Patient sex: F
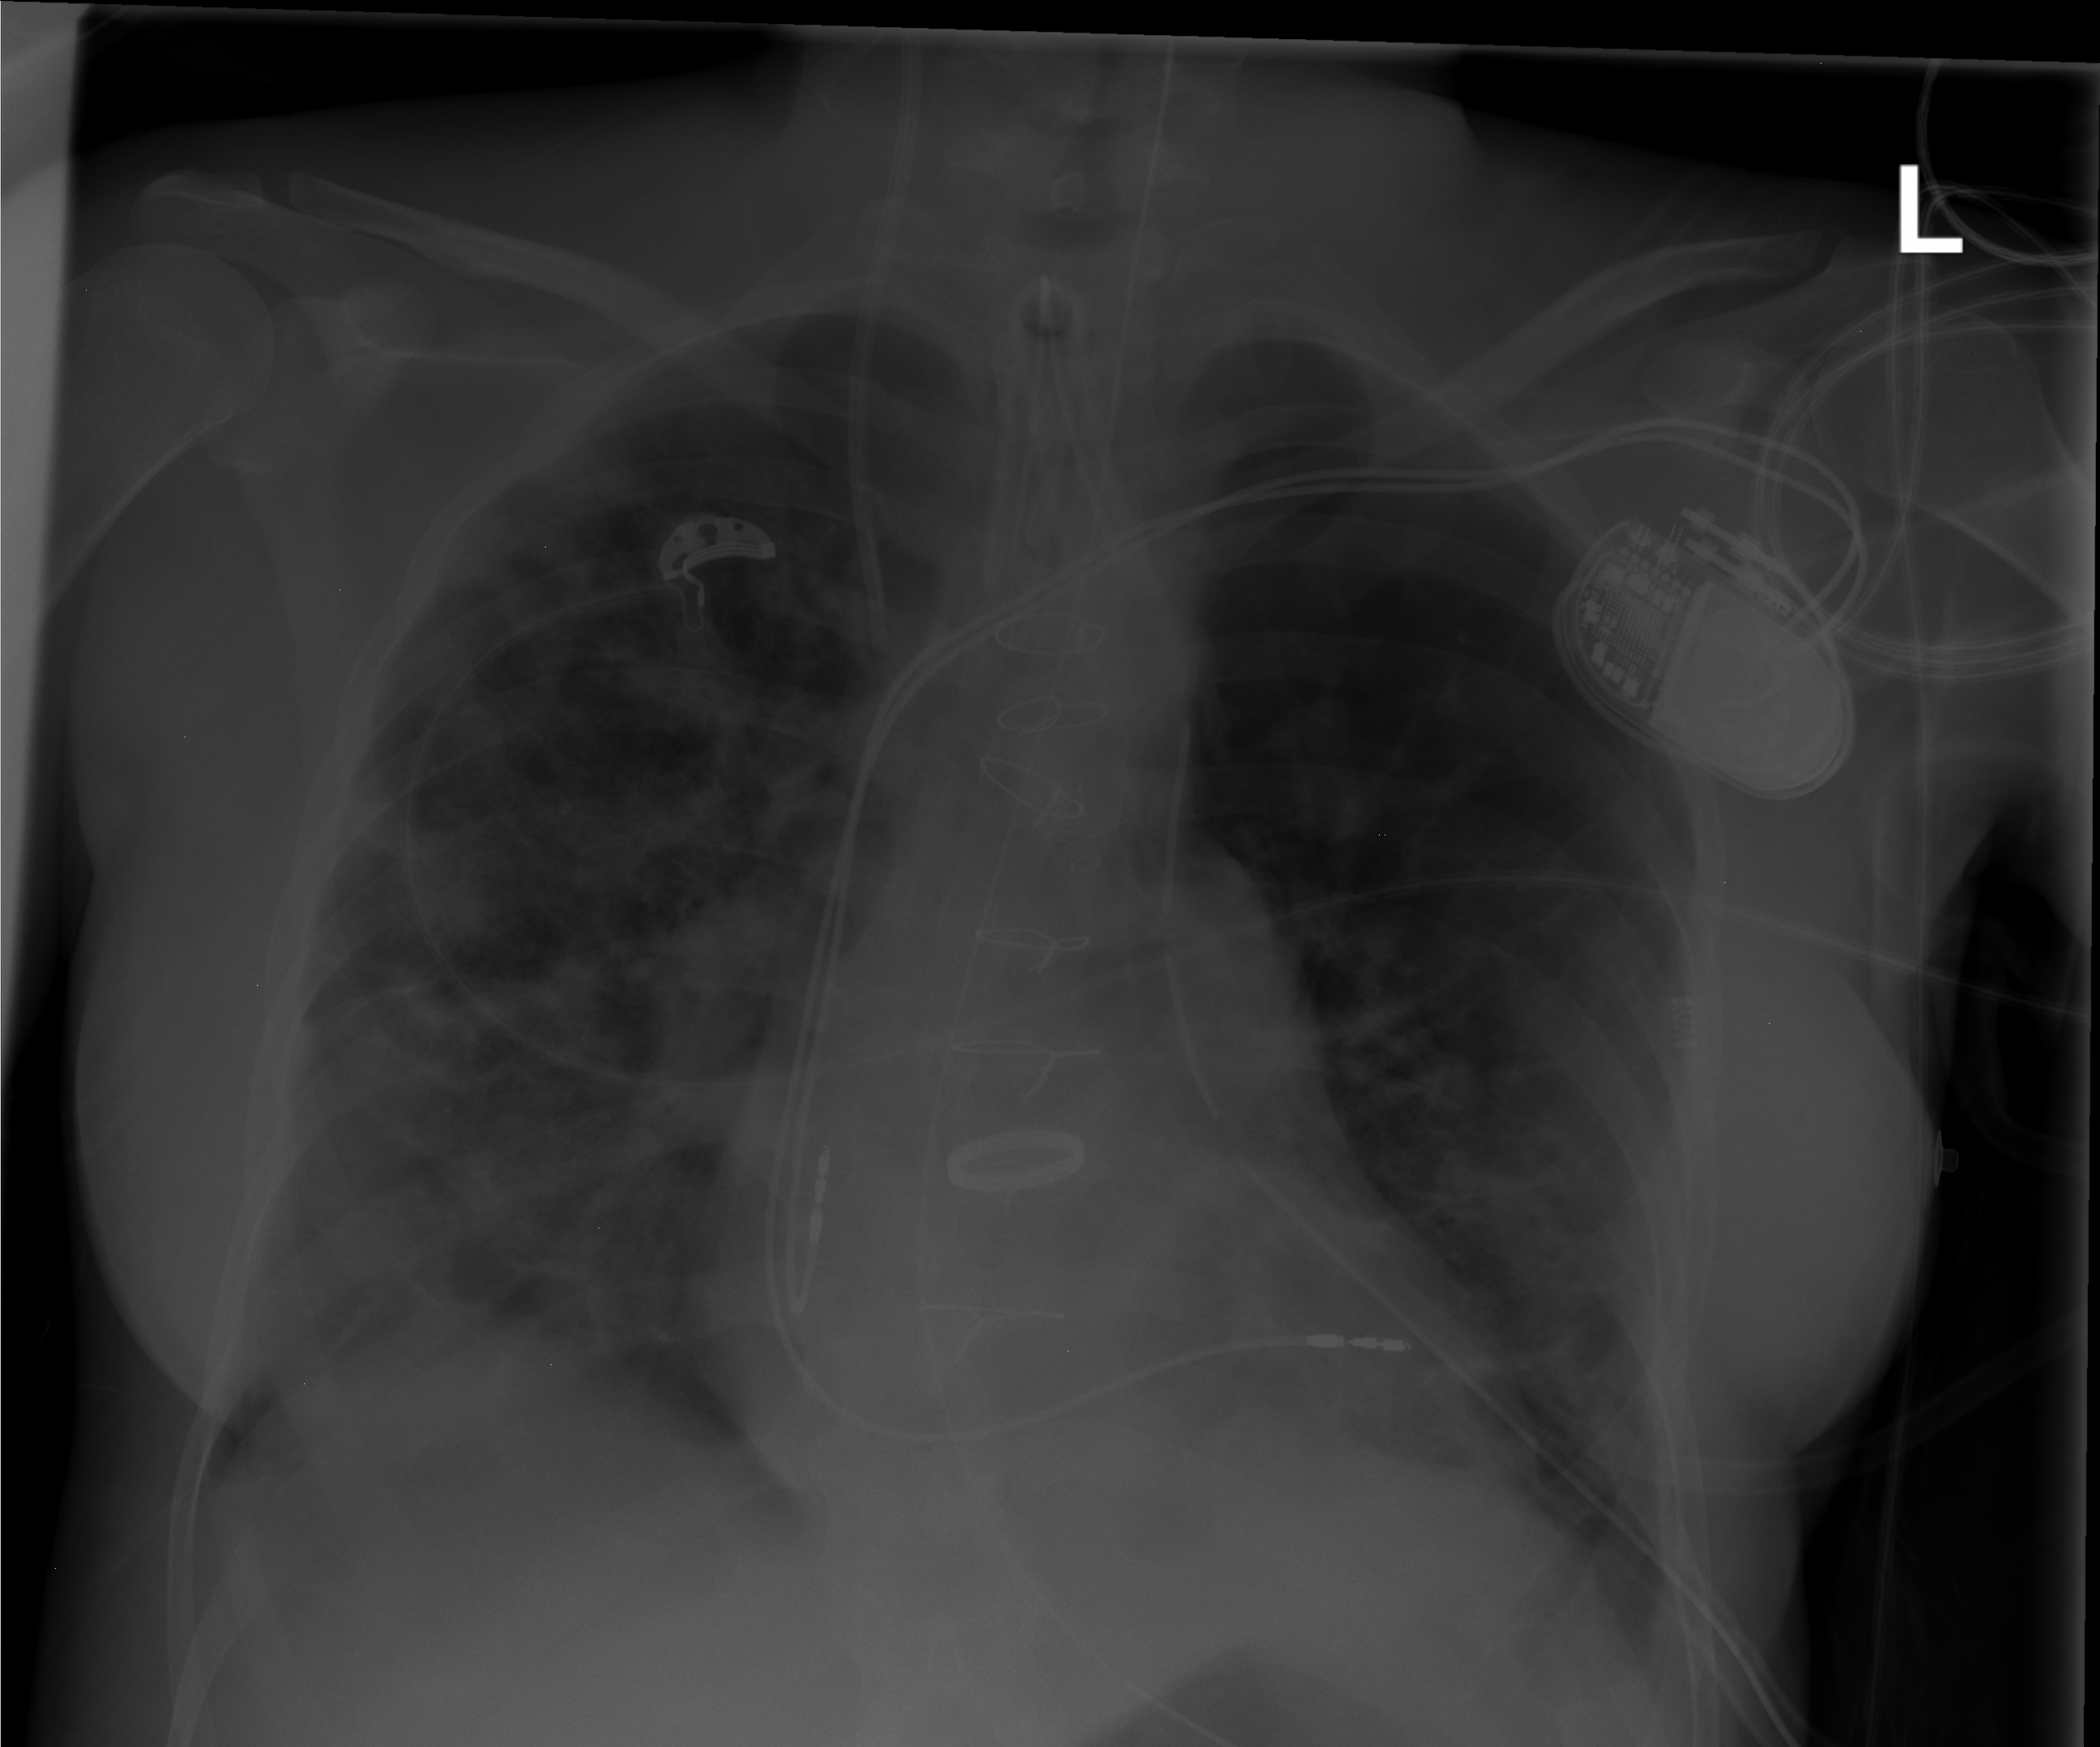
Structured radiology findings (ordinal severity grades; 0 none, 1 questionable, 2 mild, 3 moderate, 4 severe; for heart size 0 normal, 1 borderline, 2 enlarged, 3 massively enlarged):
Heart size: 0
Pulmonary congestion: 0
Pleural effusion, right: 2
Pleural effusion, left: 2
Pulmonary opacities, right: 3
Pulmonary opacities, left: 2
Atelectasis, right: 3
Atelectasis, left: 2